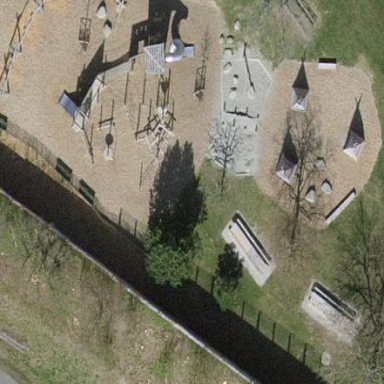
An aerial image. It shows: Playground area for leisure land.